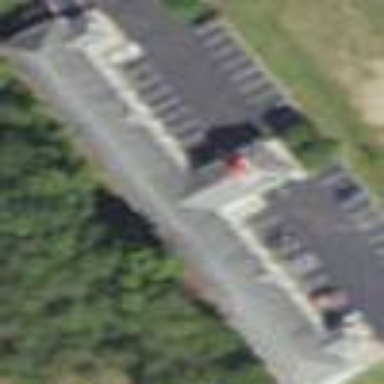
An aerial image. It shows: Motel building which is tagged as tourism spot.